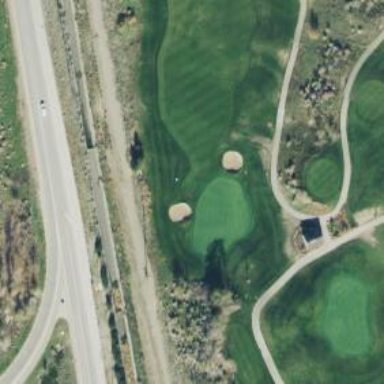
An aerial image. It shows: View of golf hole.